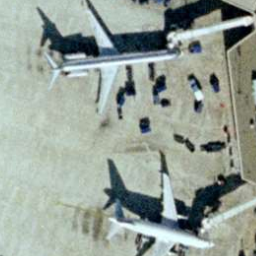
Label: airplane